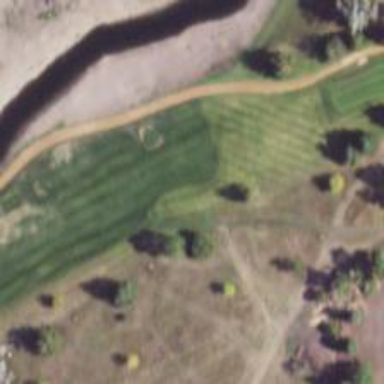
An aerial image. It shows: Golf fairway surrounded by grass.